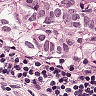
Metastatic tissue present: yes